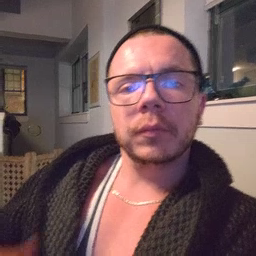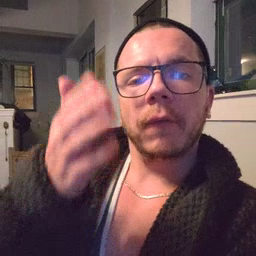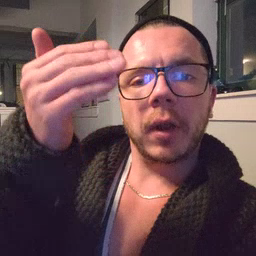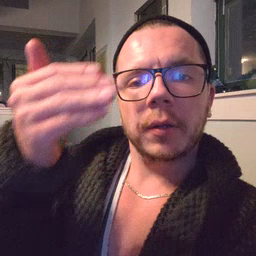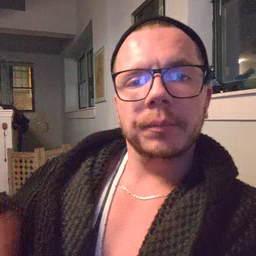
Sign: flag